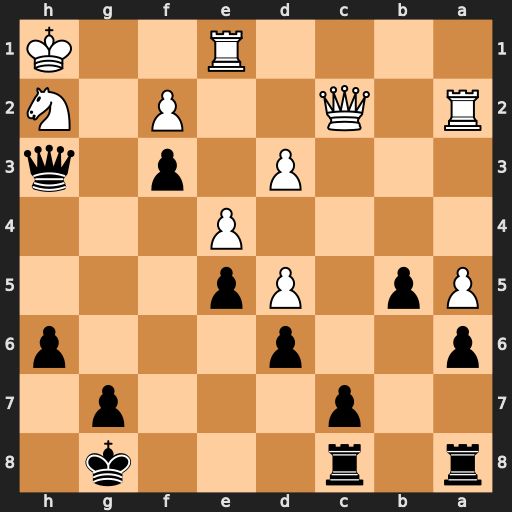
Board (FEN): r1r3k1/2p3p1/p2p3p/Pp1Pp3/4P3/3P1p1q/R1Q2P1N/4R2K
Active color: b
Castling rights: -
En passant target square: -
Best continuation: Qg2#